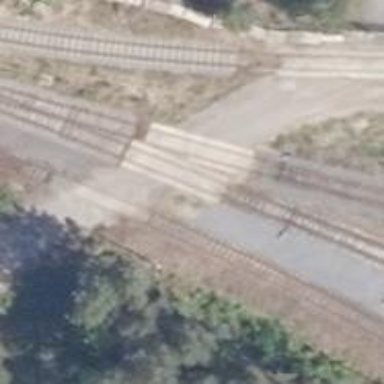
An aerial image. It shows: Level crossing along the railway.